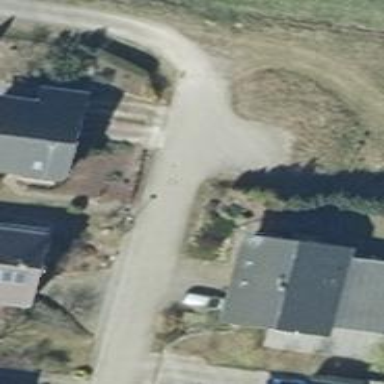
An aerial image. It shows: Turning circle on the road.